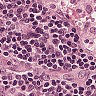
Metastatic tissue present: no